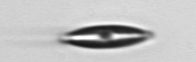
Label: pennate